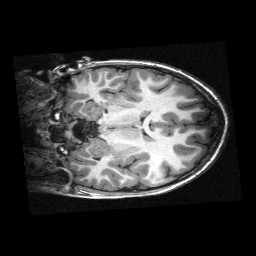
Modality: T1w
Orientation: coronal
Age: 11
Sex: male
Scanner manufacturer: siemens
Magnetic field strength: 3 T
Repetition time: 2.3 s
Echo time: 0.00336 s